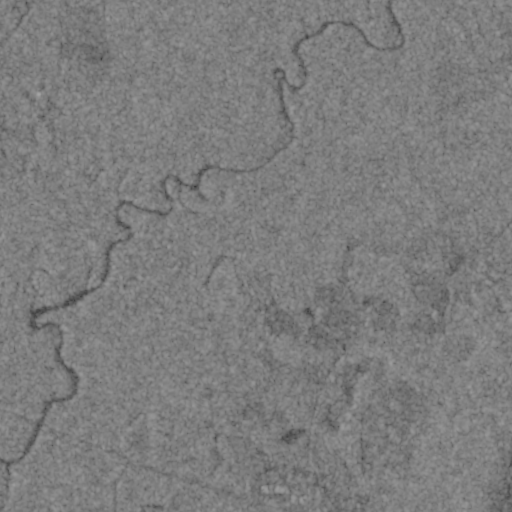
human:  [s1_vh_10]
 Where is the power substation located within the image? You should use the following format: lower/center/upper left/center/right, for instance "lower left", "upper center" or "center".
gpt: The power substation is located in the lower center of the image.
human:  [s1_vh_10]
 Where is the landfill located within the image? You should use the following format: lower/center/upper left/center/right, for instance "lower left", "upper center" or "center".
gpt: There is no landfill in the image.

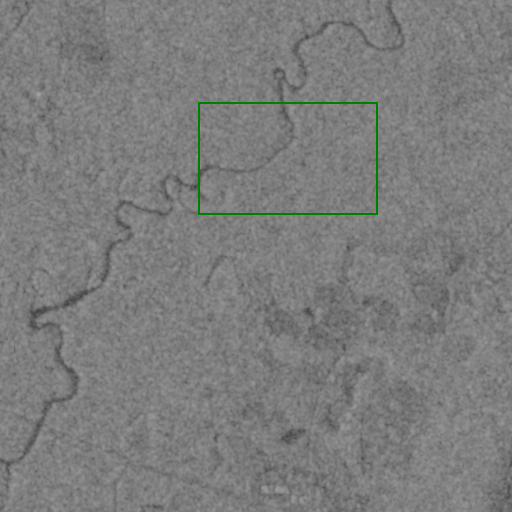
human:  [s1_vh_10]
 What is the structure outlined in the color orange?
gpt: There is no orange outline.
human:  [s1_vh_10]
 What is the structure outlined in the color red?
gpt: There is no structure outlined in red.